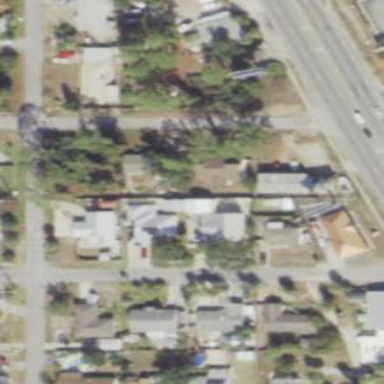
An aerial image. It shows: Residential area composed of single-family homes.